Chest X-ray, PA view. Patient: 53 years old, sex M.
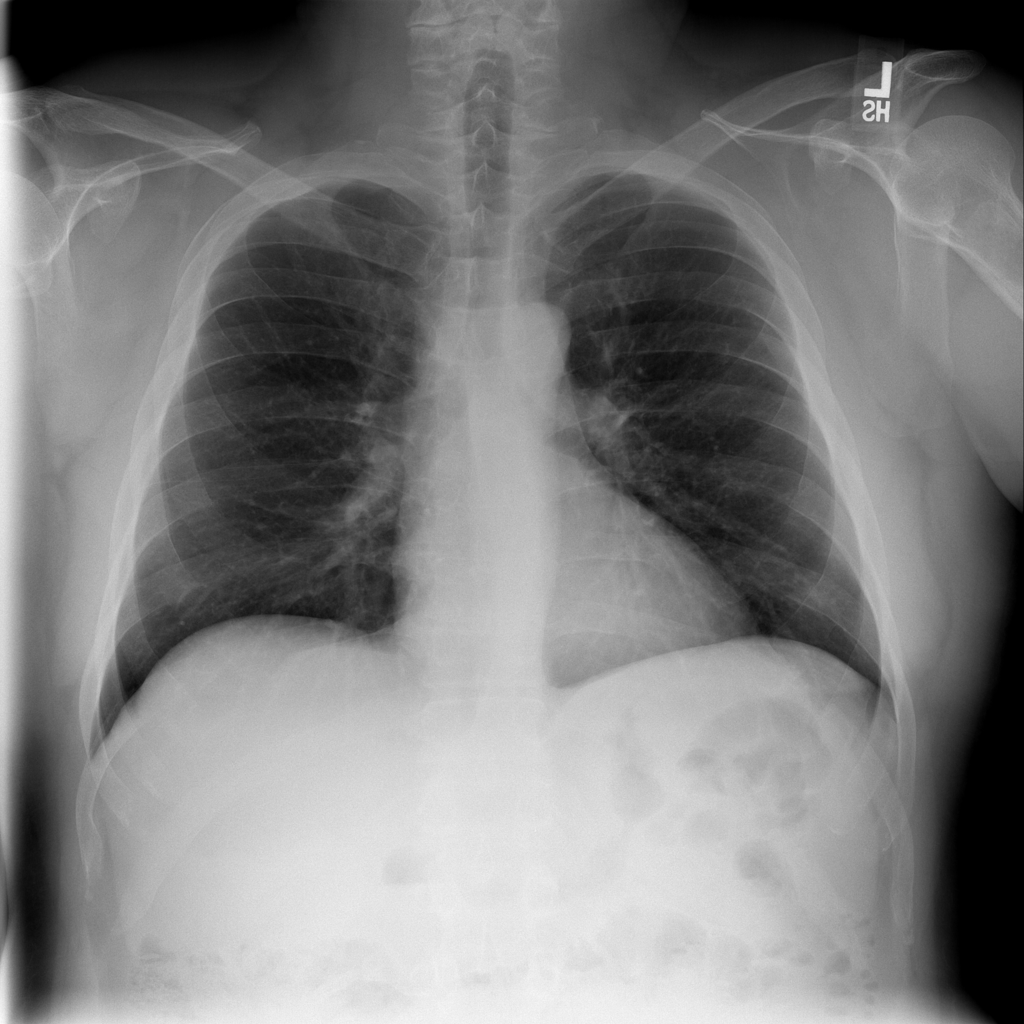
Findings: No Finding